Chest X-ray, PA view. Patient: 26 years old, sex M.
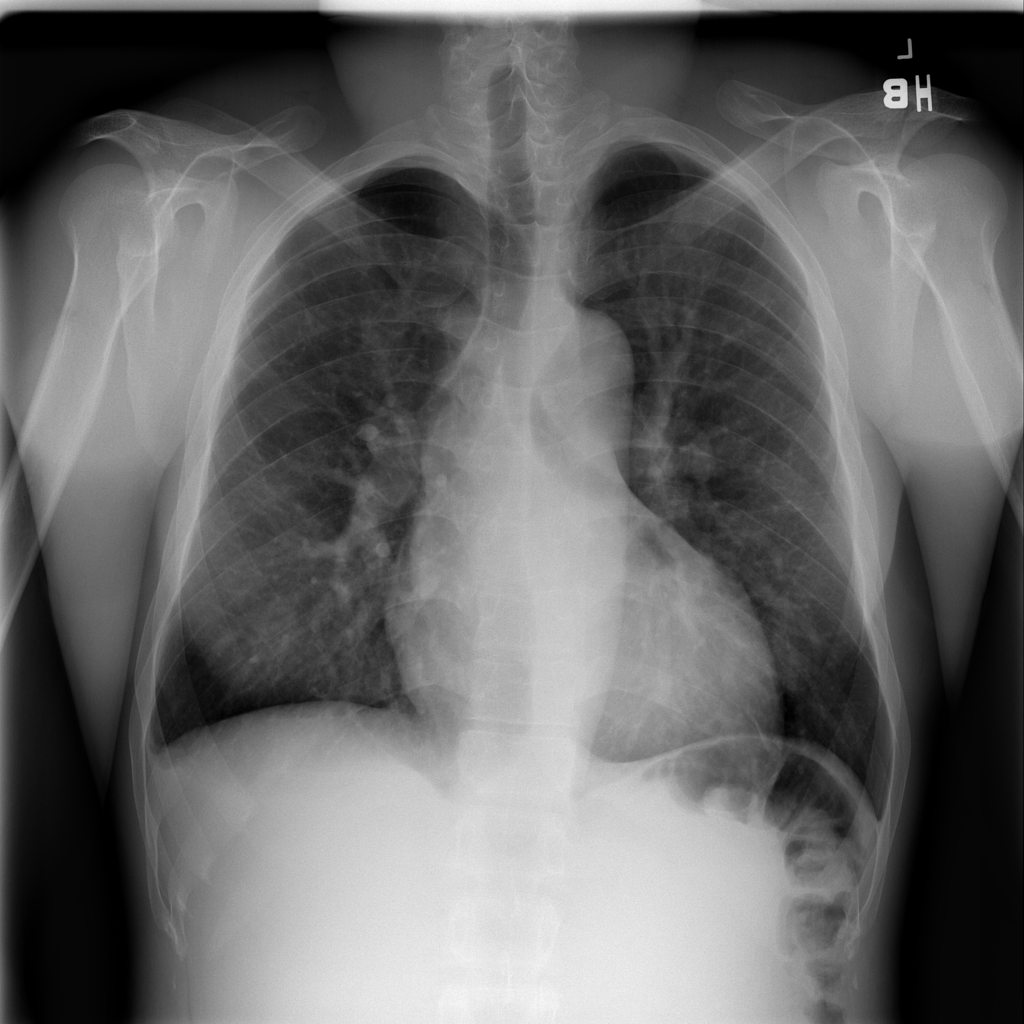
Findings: No Finding